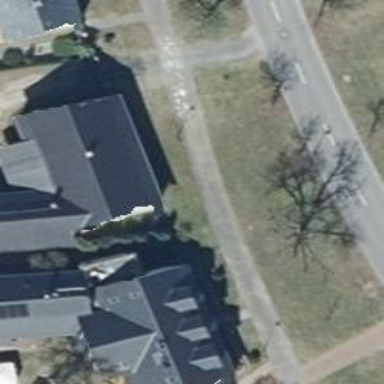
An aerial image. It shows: House with gabled roof oriented along the structure.